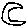
Label: moon